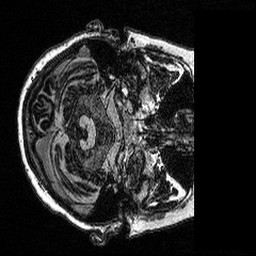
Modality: MP2RAGE
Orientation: axial
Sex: female
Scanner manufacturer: siemens
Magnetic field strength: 3 T
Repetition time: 5 s
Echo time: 0.00292 s